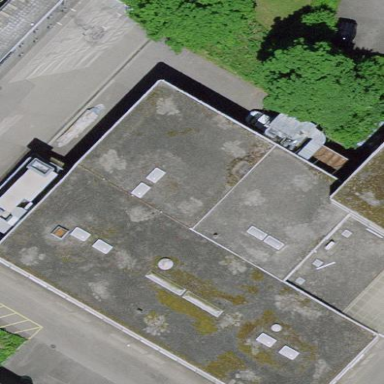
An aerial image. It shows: Industrial building.